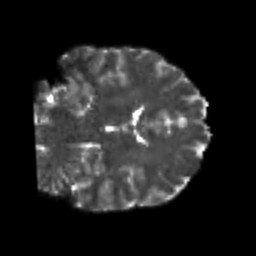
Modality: T2w
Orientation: coronal
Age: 26
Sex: male
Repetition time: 8.4 s
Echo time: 0.09 s